Field crop: maize
Growth stage: 1
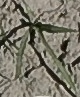
Species: sorghum